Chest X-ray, PA view. Patient: 48 years old, sex M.
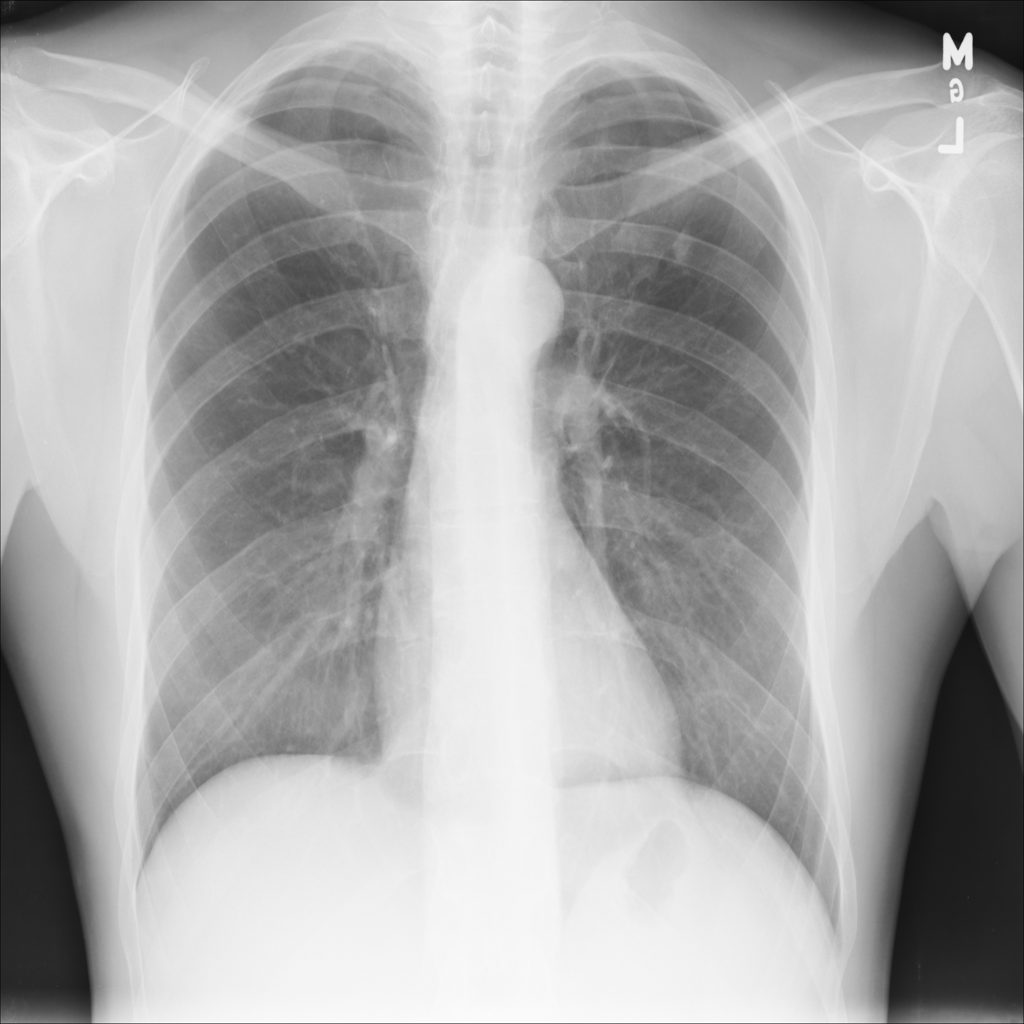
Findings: No Finding